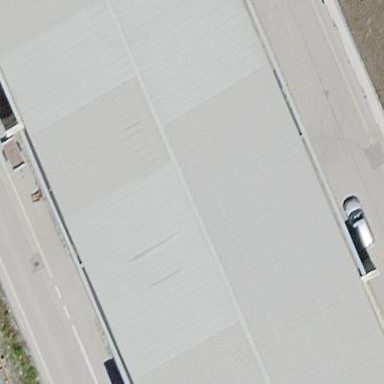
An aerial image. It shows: Industrial building.